Aerial crown-view tile of a tropical tree (Barro Colorado Island, Panama), acquired 20250915:
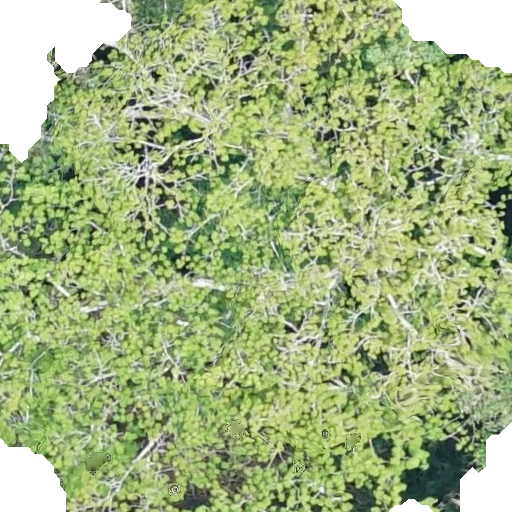
Species: Ceiba pentandra
GBIF accepted scientific name: Ceiba pentandra
Crown area: 429.048 m²